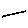
Label: line